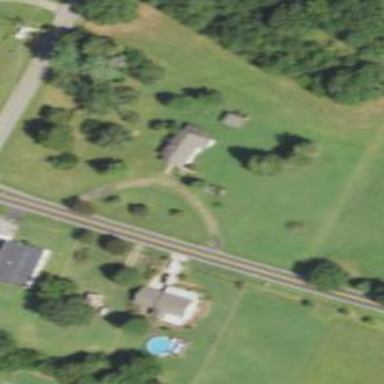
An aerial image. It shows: Driveway.